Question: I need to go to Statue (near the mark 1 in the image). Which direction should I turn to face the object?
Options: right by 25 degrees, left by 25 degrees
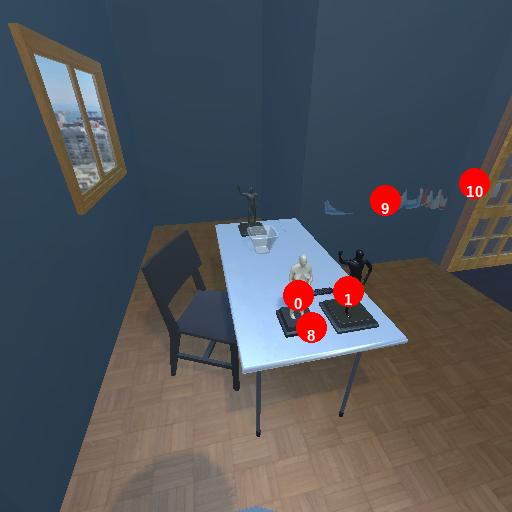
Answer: right by 25 degrees